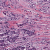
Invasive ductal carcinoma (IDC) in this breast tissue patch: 1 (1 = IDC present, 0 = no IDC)